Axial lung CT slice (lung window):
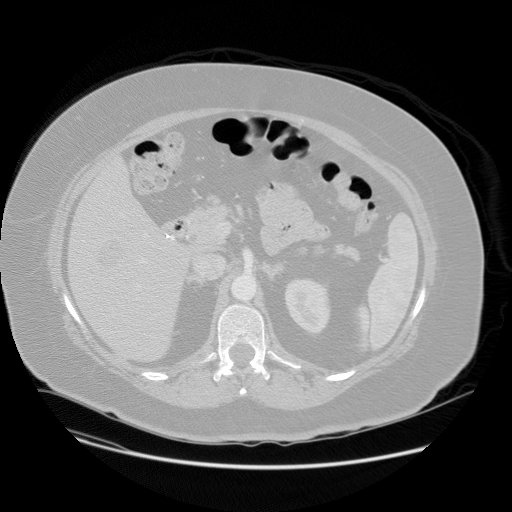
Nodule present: no